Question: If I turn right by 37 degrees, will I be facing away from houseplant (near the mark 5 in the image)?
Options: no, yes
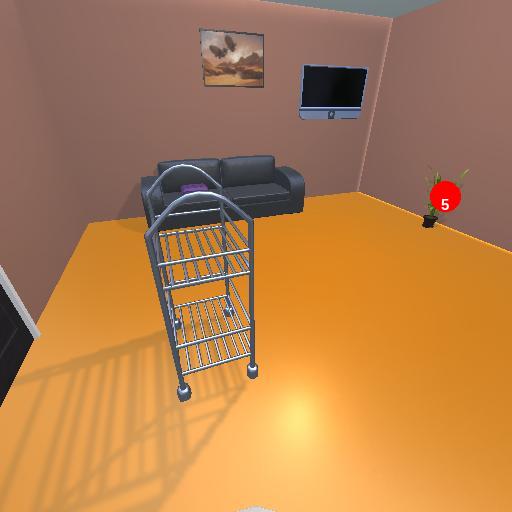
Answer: no